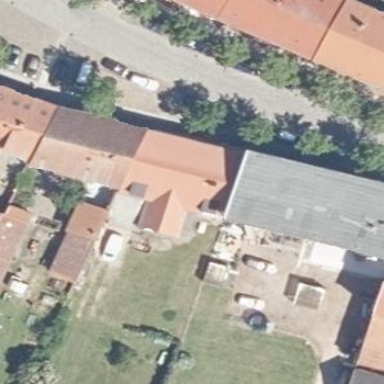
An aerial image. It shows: Residential building.